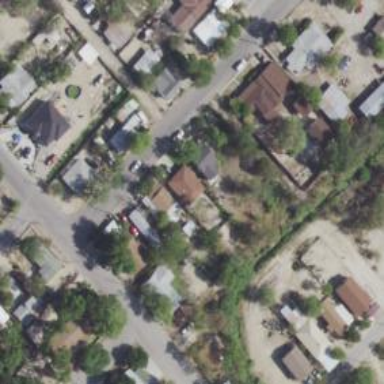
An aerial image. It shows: Alley classified as service road.